Question: I am new in android , i have an issue with android UI. I want put OK button on the edge of the line in dialog dialog. How can i do that.
'''
The xml i am using for now is this.
<?xml version="1.0" encoding="utf-8"?>
<LinearLayout xmlns:android="http://schemas.android.com/apk/res/android"
android:layout_width="fill_parent"
android:layout_height="fill_parent"
android:orientation="vertical" >
<TextView
android:id="@+id/txt"
android:layout_width="fill_parent"
android:layout_height="wrap_content"
android:gravity="center"
android:text="defedfg"
android:textSize="20sp"/>
<Button
android:id="@+id/dialogButton"
android:layout_width="100dp"
android:layout_height="wrap_content"
android:layout_gravity="center"
android:background="@drawable/blue_button_xhdpi"
android:text="@string/ok"
android:layout_marginTop="30dp"
android:textColor="#f7f6f5"/>
</LinearLayout>
'''
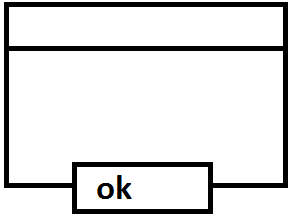
Answer: Its very simple solution. Give Take One Parent Layout and inside Take one LinearLayout and One button. Then Keep some margin on Layout Child
Here is the XML
'''
<?xml version="1.0" encoding="utf-8"?>
<RelativeLayout xmlns:android="http://schemas.android.com/apk/res/android"
android:layout_width="match_parent"
android:layout_height="300dp"
android:orientation="vertical" >
<LinearLayout
android:layout_width="match_parent"
android:layout_height="300dp"
android:layout_marginBottom="20dp"
android:background="@android:color/black"
android:padding="10dp" >
<LinearLayout
android:layout_width="match_parent"
android:layout_height="300dp"
android:background="@android:color/white" >
</LinearLayout>
</LinearLayout>
<Button
android:id="@+id/button1"
android:layout_width="wrap_content"
android:layout_height="wrap_content"
android:background="@android:color/darker_gray"
android:layout_alignParentBottom="true"
android:layout_centerHorizontal="true"
android:text="OK" />
'''
And OutPut